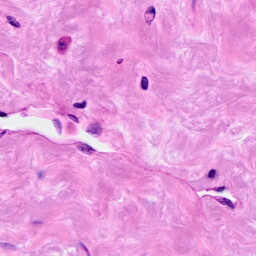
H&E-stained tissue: Breast